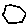
Label: hexagon